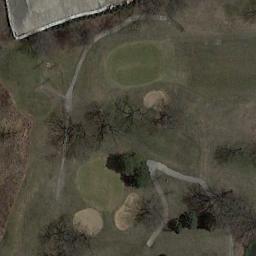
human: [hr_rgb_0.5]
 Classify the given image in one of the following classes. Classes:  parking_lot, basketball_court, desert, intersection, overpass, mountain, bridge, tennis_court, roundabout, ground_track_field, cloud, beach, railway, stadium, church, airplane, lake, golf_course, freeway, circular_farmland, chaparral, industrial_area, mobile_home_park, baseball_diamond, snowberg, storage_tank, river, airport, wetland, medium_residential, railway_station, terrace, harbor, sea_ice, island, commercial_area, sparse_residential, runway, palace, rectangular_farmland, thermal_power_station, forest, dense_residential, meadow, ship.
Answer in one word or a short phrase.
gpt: golf_course